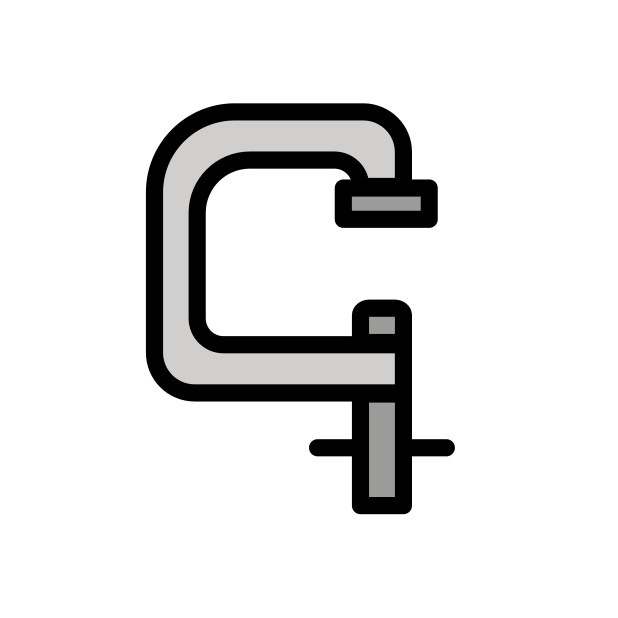
clamp